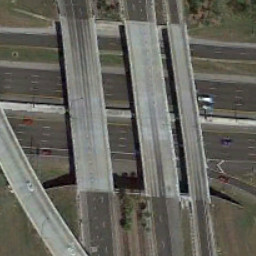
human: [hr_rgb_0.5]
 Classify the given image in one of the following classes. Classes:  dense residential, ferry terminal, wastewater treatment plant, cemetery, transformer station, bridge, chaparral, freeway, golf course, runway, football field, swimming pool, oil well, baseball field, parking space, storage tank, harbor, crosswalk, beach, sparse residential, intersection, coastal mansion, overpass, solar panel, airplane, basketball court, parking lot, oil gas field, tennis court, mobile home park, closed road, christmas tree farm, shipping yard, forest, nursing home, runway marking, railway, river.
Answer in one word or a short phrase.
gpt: overpass